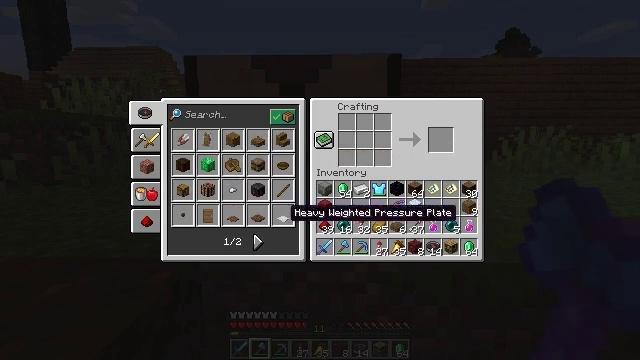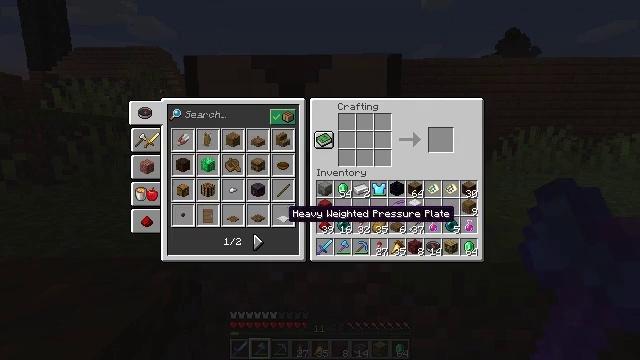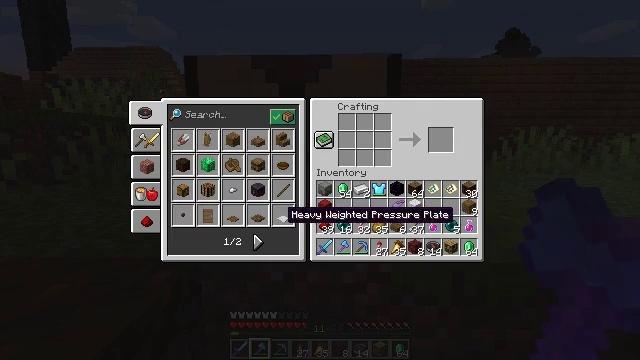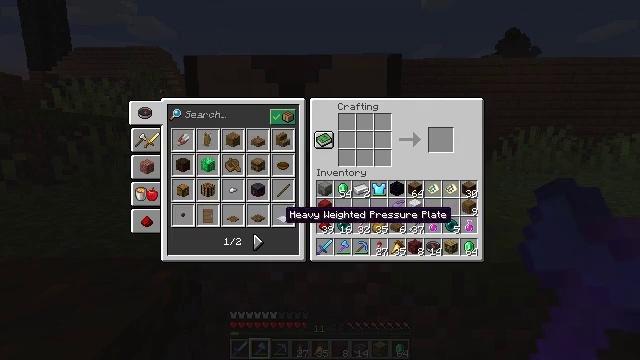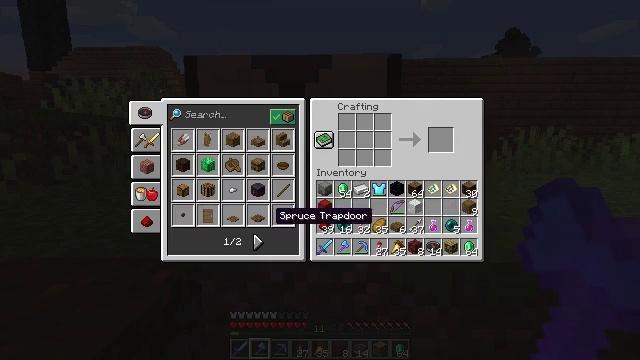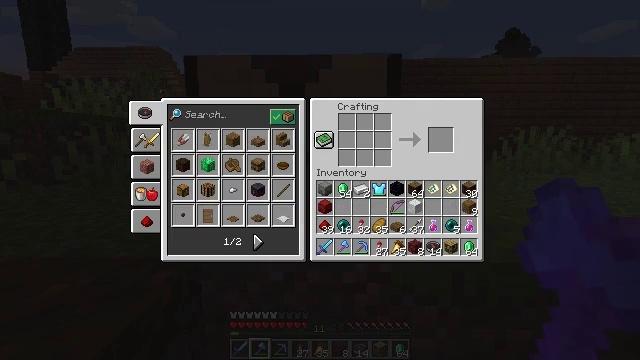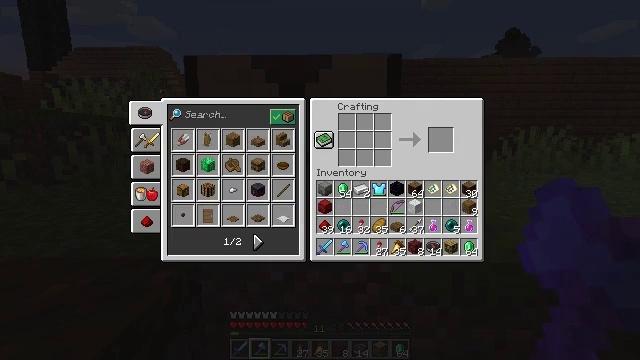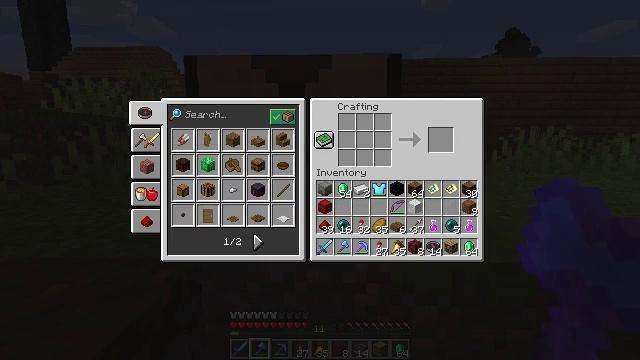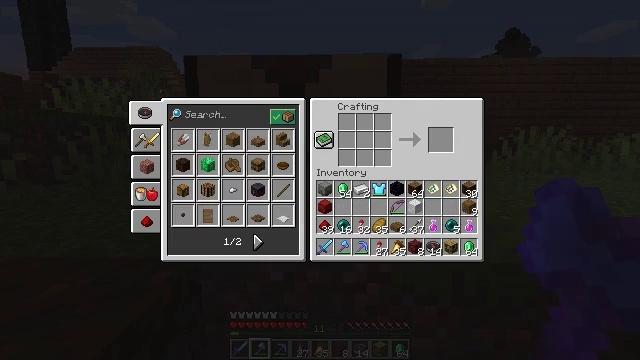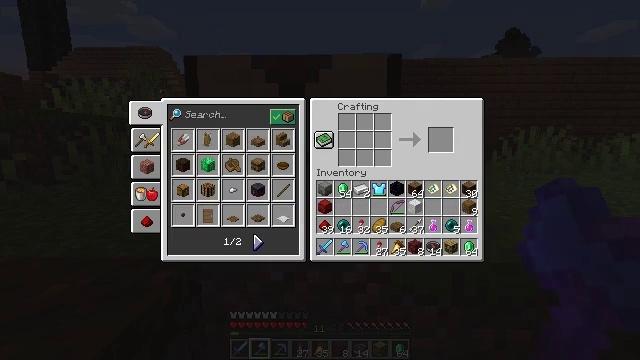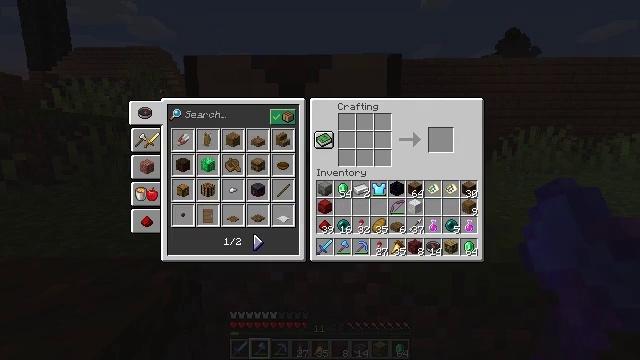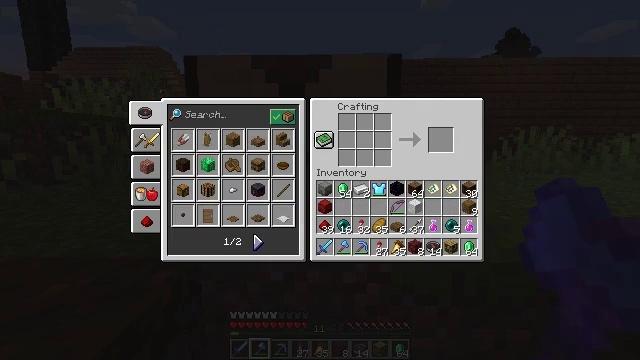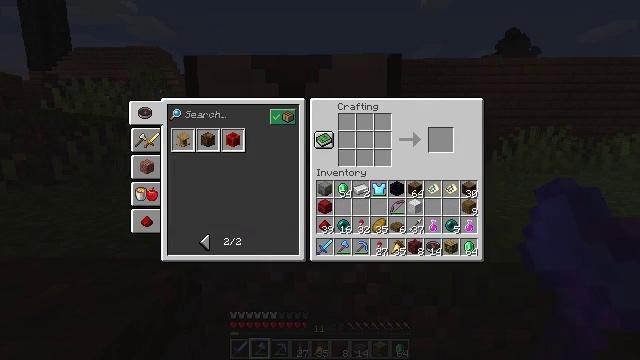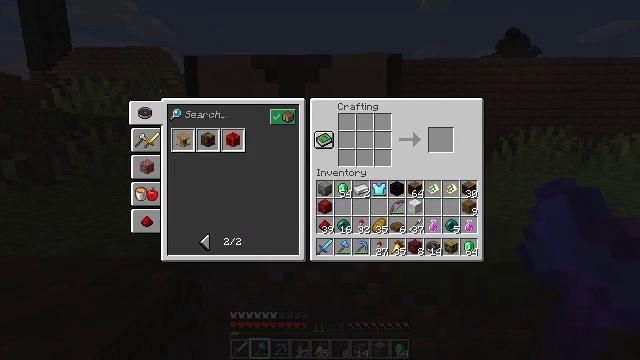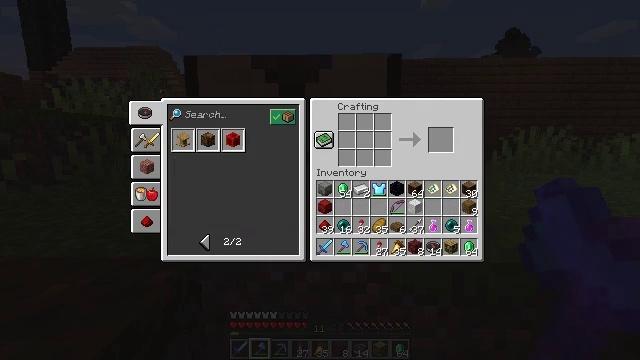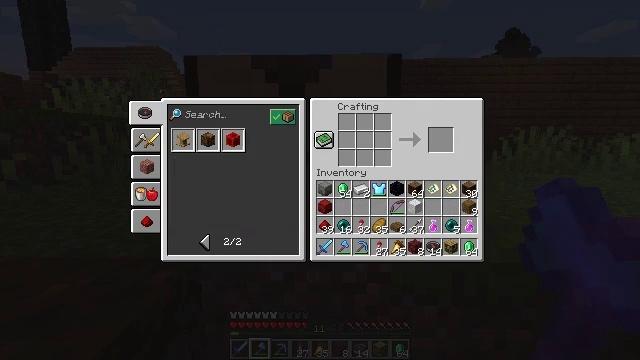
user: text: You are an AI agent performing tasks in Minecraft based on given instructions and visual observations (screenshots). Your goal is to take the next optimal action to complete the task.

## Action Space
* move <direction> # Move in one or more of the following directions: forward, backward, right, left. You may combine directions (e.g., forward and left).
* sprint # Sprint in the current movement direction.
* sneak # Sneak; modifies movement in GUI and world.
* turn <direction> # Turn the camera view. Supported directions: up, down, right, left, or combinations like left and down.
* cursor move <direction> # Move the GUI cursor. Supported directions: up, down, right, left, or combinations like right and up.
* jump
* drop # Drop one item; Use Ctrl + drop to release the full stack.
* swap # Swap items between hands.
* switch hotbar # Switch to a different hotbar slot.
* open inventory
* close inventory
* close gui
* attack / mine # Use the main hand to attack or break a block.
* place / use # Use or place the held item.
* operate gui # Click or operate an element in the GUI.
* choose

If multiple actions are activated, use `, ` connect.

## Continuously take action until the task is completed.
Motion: motion action
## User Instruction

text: Place wooden slabs and a bookshelf in the crafting table to make the lectern.
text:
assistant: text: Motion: open gui
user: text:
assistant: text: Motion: no_op
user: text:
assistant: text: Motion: no_op
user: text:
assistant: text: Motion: cursor move left
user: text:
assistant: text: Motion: cursor move left
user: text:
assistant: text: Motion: no_op
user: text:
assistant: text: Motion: operate gui
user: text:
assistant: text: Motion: operate gui
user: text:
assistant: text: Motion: no_op
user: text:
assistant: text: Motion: no_op
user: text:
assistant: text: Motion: no_op
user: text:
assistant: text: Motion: operate gui
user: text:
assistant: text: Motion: operate gui
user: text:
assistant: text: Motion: no_op
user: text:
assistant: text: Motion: no_op
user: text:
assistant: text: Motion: no_op
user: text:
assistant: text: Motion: no_op
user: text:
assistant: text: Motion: no_op
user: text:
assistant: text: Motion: cursor move up
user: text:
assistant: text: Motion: cursor move left and up
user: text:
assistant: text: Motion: cursor move up
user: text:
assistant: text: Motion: no_op
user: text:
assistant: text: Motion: no_op
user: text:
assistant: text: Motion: cursor move left
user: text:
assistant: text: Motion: cursor move left
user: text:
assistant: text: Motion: cursor move left and up
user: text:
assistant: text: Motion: cursor move up
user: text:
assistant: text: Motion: sneak
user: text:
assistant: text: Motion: sneak, cursor move right
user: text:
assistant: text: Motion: sneak, cursor move right